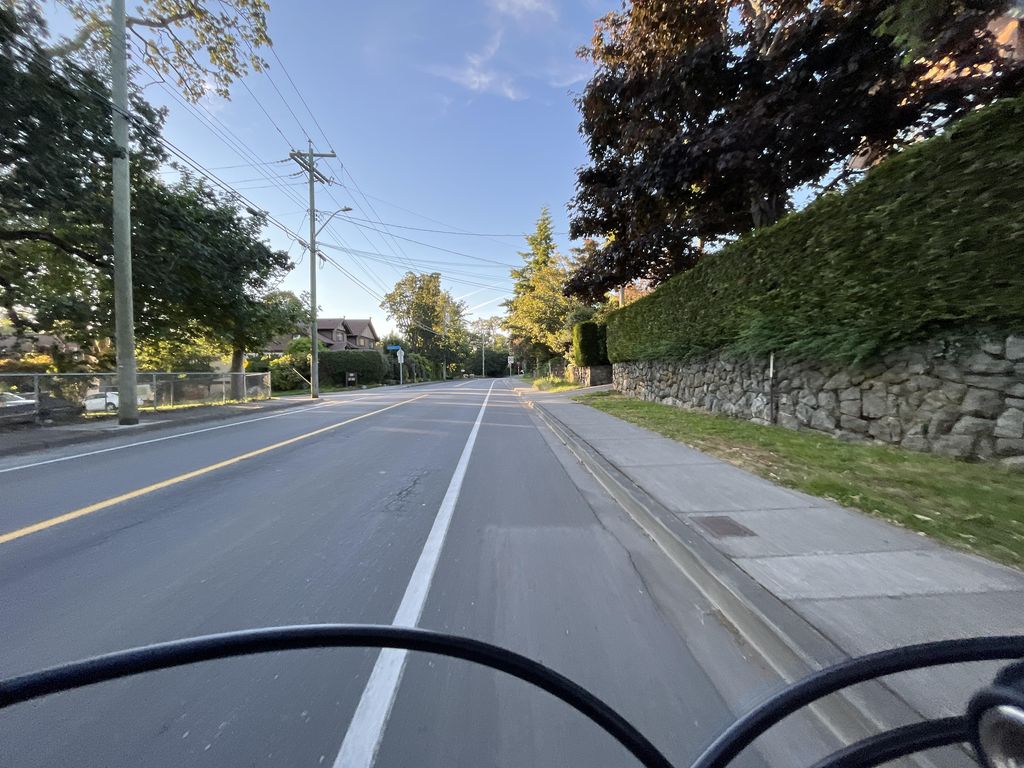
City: victoria